Question: I'm trying to get only the dates between 2018 and 2020 but still get 2017... not sure if I'm missing something obvious but would love some help.

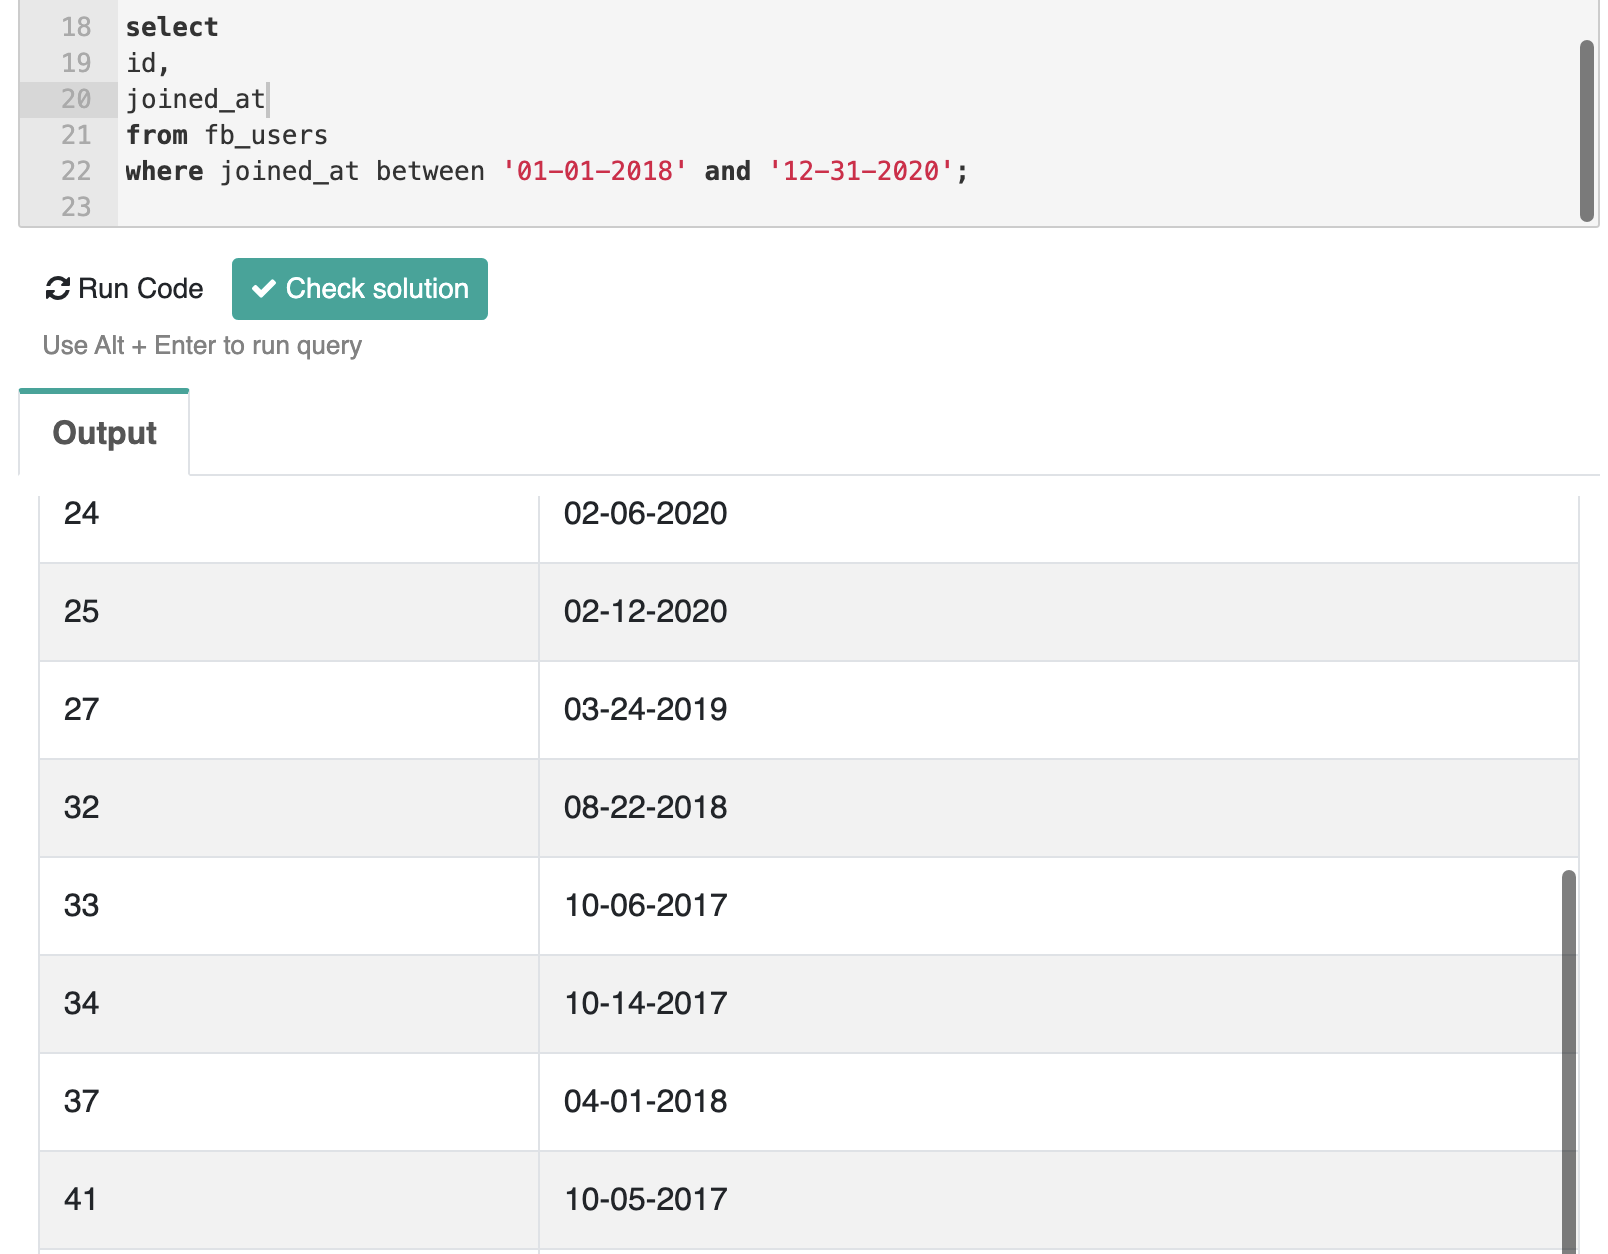
Answer: Use correct date formats:
'''
where joined_at >= '2018-01-01' and
joined_at < '2021-01-01'
'''
This assumes that 'joined_at' is stored as a date/time value. Most databases support date constants in the YYYYMMDD format.
If 'joined_at' is stored as a string, you should fix your data model. How you do this exactly depends on the database.